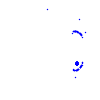
Particle: kaon